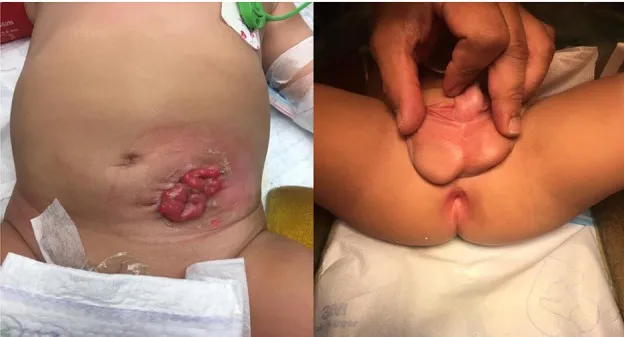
Preoperative photographs of the intermediate anorectal malformation with rectoperineal fistula.
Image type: medical_photograph (skin_photograph)